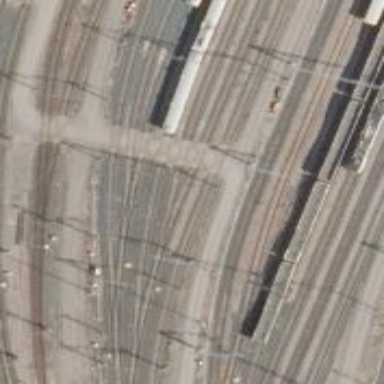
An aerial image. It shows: Rail yard with electrified contact lines for the trains.